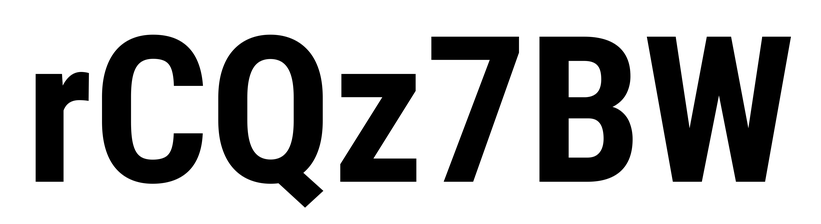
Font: Roboto_Condensed_Bold